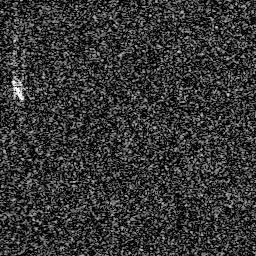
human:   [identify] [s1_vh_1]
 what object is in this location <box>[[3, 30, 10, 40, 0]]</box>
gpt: <ref>1 medium ship at the left</ref>